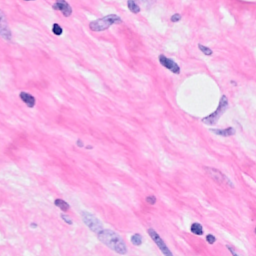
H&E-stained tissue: Breast